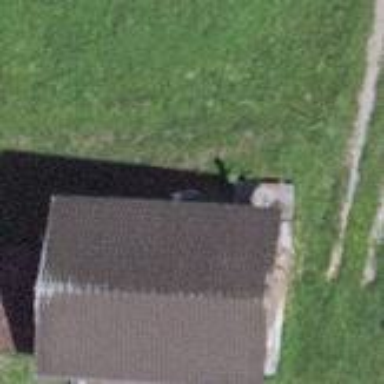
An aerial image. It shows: Stable building.